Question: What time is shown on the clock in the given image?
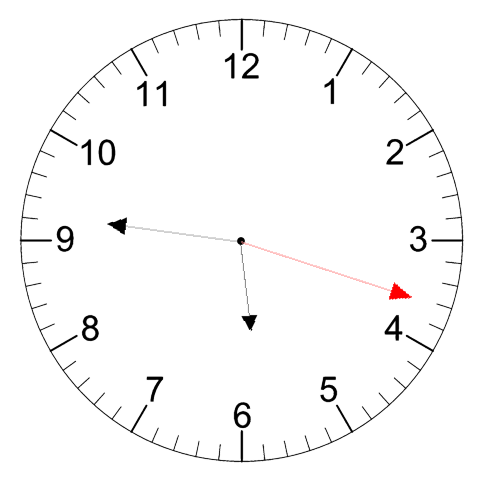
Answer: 05:46:18